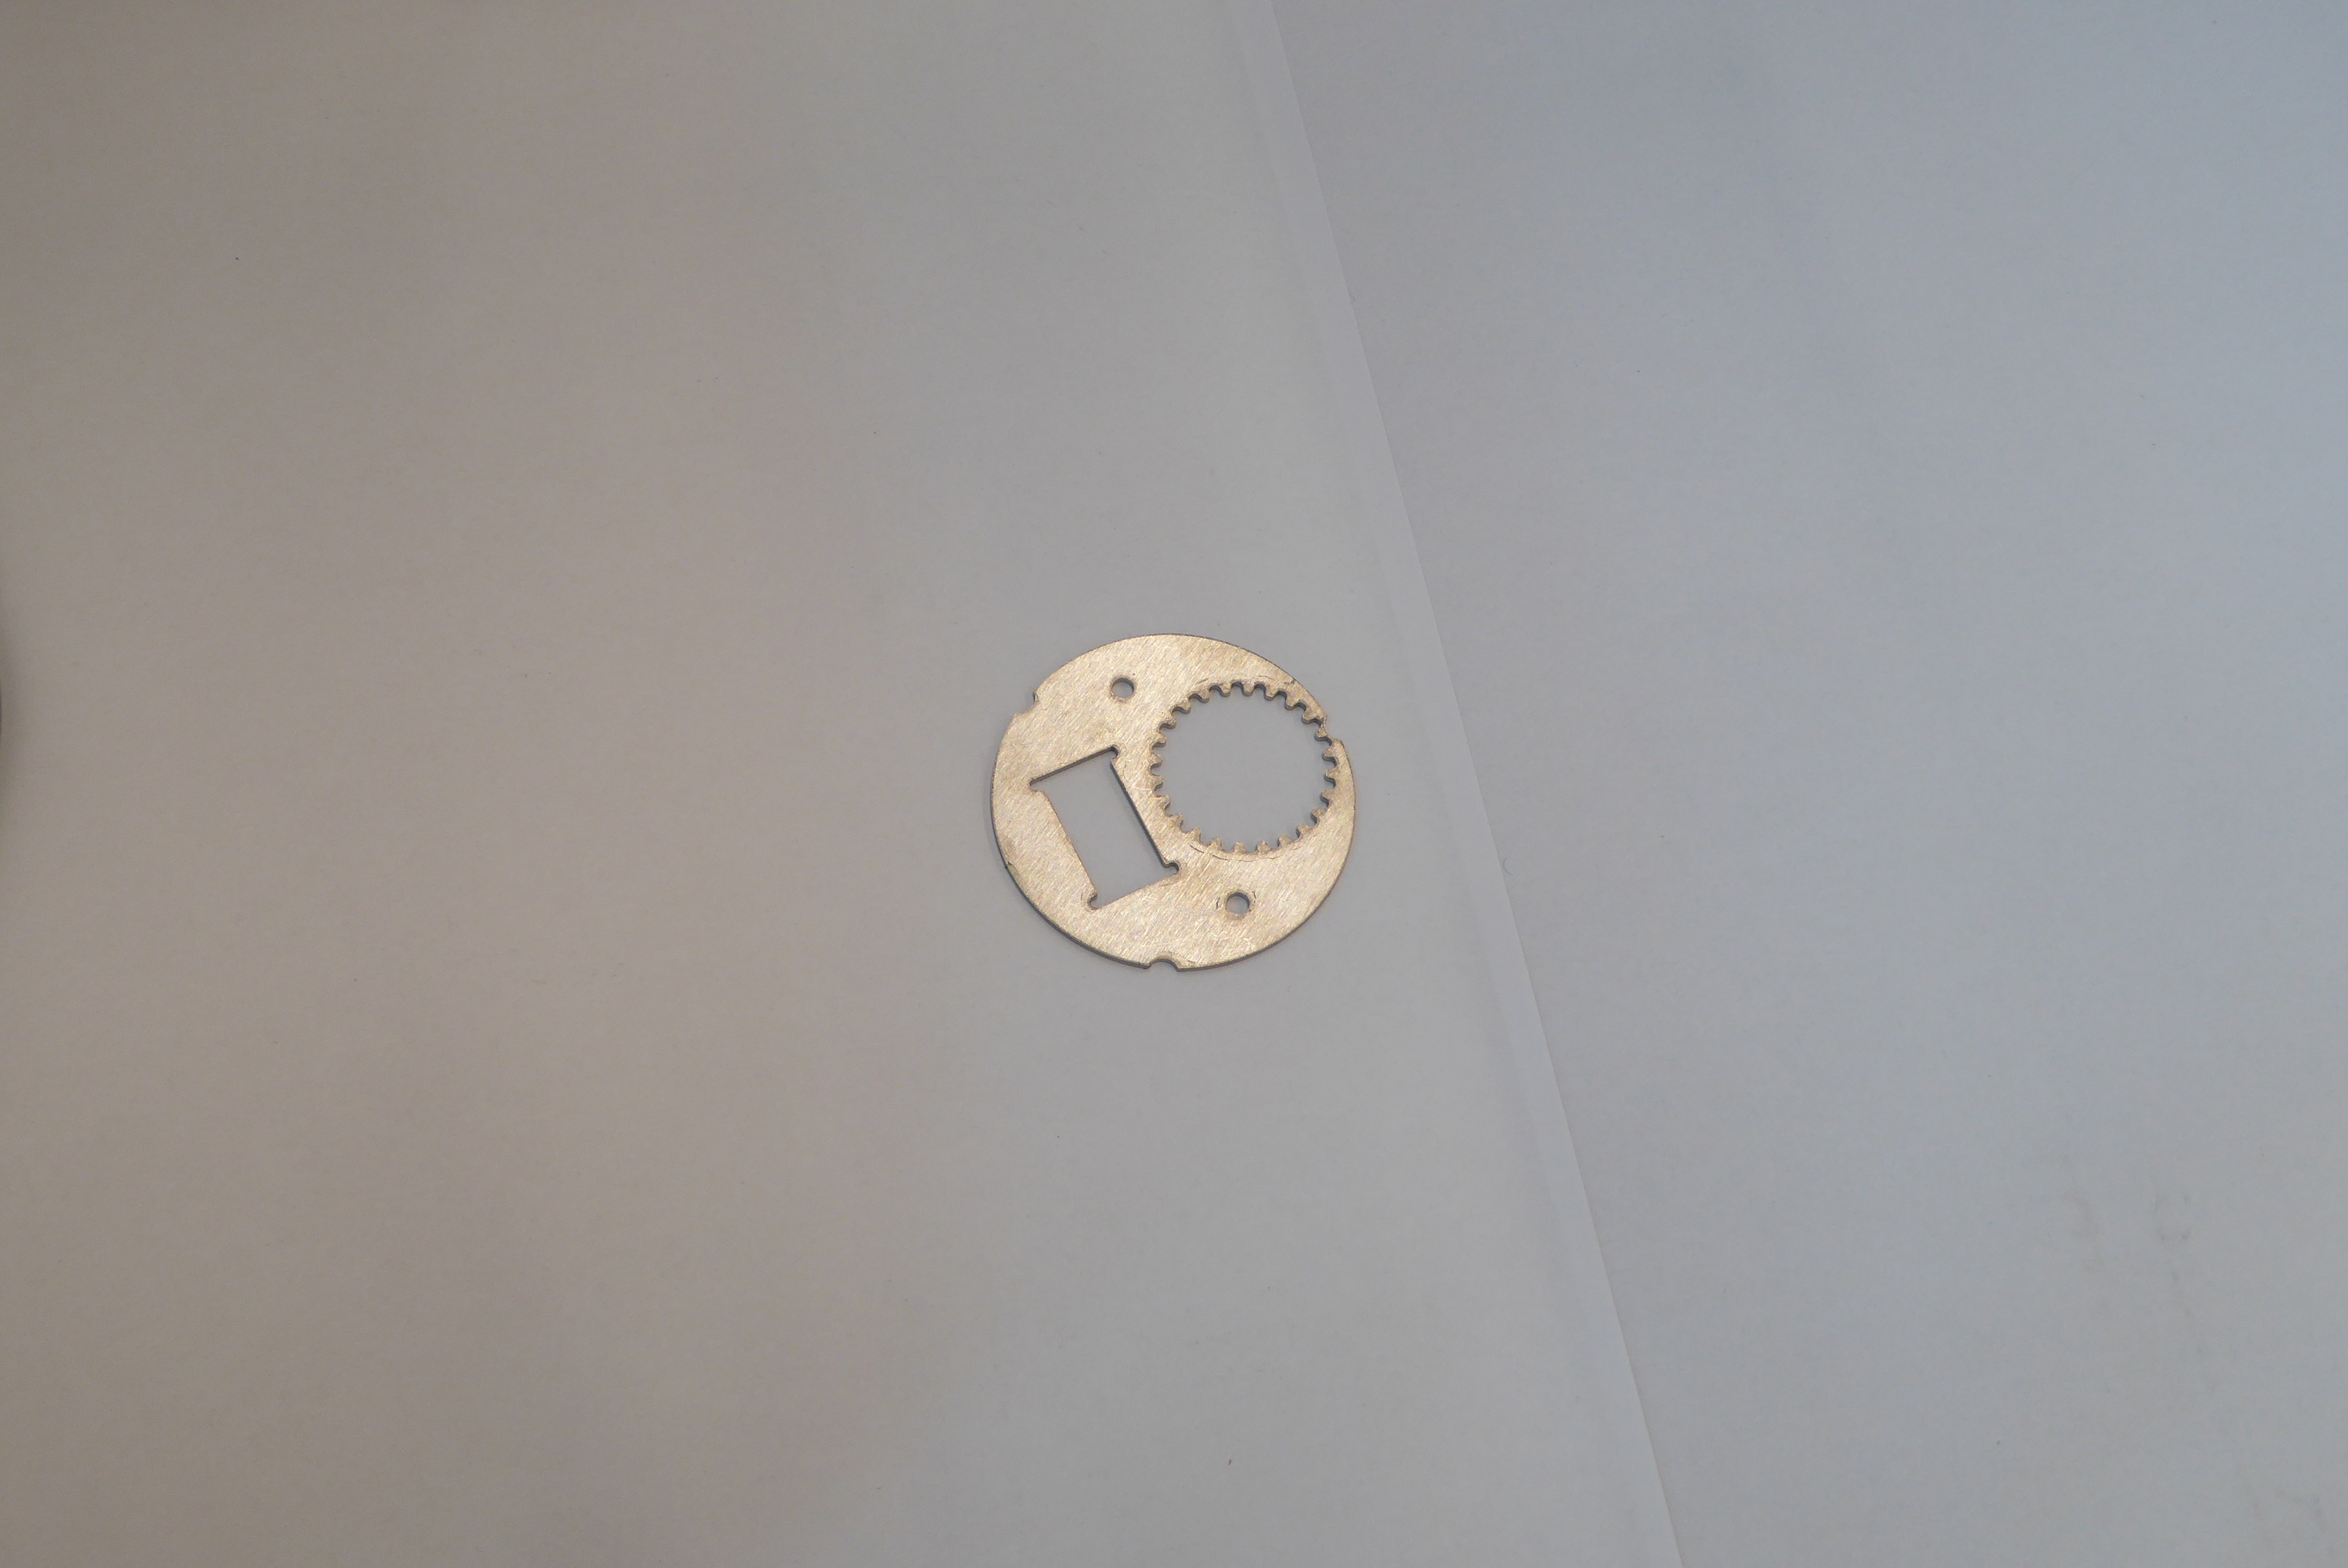
Label: Bottle Opener - Inlay